Question: The question is about sorting . In another <URL> to the same question, using .
---
As described in the solution, the idea is to change color mode to HSV, <URL>. So I tried:
'''
#include "imgproc/imgproc.hpp"
#include "highgui/highgui.hpp"
#include "cv.h"
#include <iostream>
#include <stdio.h>
using namespace std;
using namespace cv;
int main(int argc, char *argv[]) {
//takes filename as argument i.e. ./smooth one.jpg
cv::Mat input, output, hsv;
input = imread(argv[1],1);
//Resize to 300
Size size(300,300);
resize(input,input,size);
//Change original image color mode to HSV
cvtColor(input,hsv,CV_RGB2HSV);
//Separate channels; keep hue on h_image
std::vector<cv::Mat> hsv_channels, hsv_channelsOUT;
cv::split(hsv, hsv_channels);
cv::Mat h_image = hsv_channels[0];
//Apply smoothing/blur on h_image, to output
bilateralFilter(h_image,output,60,120,30);
//Split output(already just H) to extract H array for mean later
cv::split(output, hsv_channelsOUT);
cv::Mat O_imageH = hsv_channelsOUT[0];
//Average all differences between H values pre/post blur
//Compare h_image with h_image+bilinearF visually to see
Scalar h = mean(hsv_channels[0]-hsv_channelsOUT[0]);
//Print that to console
printf("H: %f
", h[0]);
//Showcase all the steps; comment to use to binary in scripts
//All windows piled up on top of another one at runtime; move to see
cv::imshow("input",input);
cv::imshow("hsv",hsv);
cv::imshow("h_image",h_image);
cv::imshow("output",output);
cv::imshow("h_image+bilinerarF",O_imageH);
//exit on keypress on image displayed
waitKey();
return 0;
}
'''
Which yields something like this on <URL>:

We are comparing the 3rd and 4th image in the sequence, which is one channel against the same one channel image smoothed. Results for the average of the difference between elements in the H channel(0):
'''
JFK H: 7.313056
Landscape: H: 8.265544
'''
I don't really know how to set the as I don't know what is etc. I had initially set it to maximum values generated in the OpenCV documentation example(see intro). I doubled the values as this widens the difference in H values between some types of images(somewhat isolating their range, I would think). All black line art on white will yield 0 for their H value - just is a side effect of what's done, their hue channel is black either way. So those could easily be categorized as such. I do not have a sufficient set of images to make predictions and adjust the bilateralFilter accordingly. I seem to have camera images at H: 4-5; 7-9; and the smallest value I get(0.08) is from a blue to green pattern of identical non opaque triangles(a graphic); all these, are observations on too small a sample to infer anything meaningful.
---
So I would like to know if I imlemented the idea properly(according to the <URL> to do what I want to do? Should I set the differently?
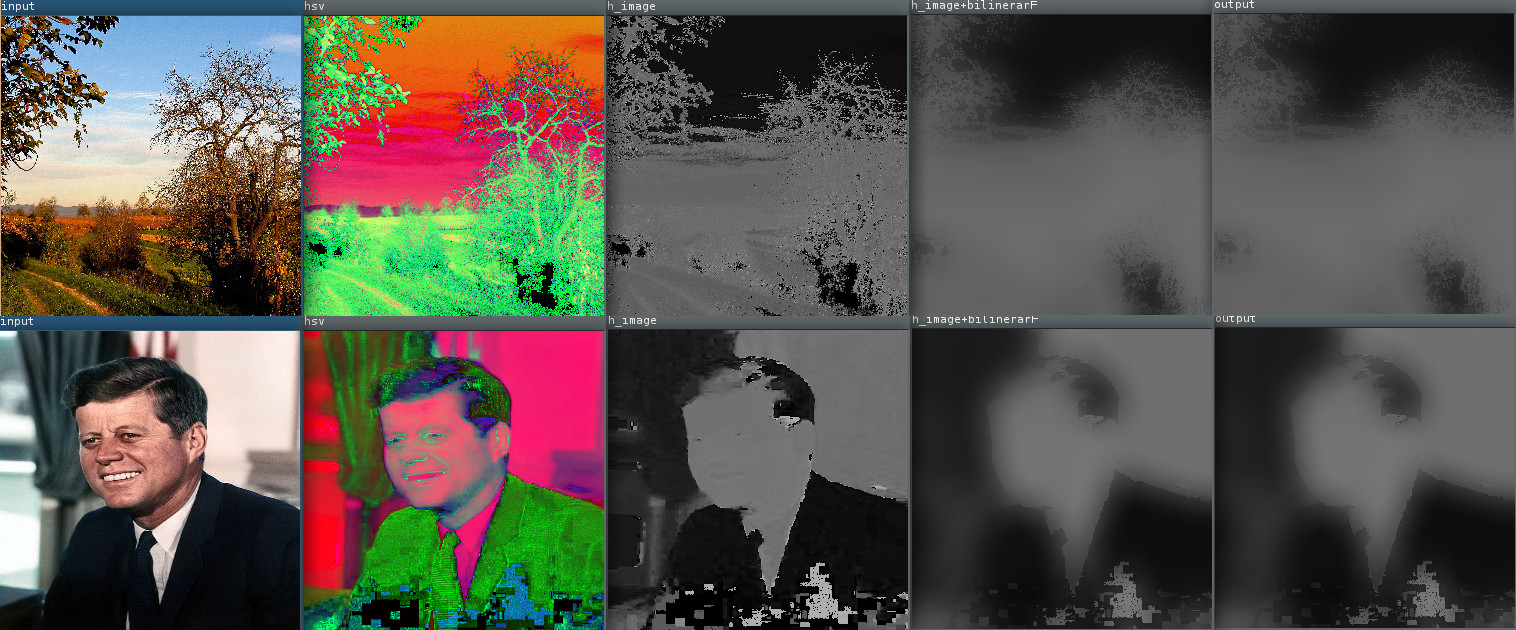
Answer: This works . It's not clear how to tune this. But I had failed in properly assembling elements to make the index with . I also had some issues with the script used to glue this together but was provided with some <URL>:
'''
#!/usr/bin/env sh
##+++++++++++++++++++++++++++++++++++++++++++++++++++++++++++++++++++++++++++++
## -=Try to sort images based on content (helper script)=-
## re: http://stackoverflow.com/q/26951796
## We will generate values for each jpg with our OpenCV thing, sort, then index
## accordingly with IM.
## Our challenge is that we cannot supply 307 jpgs at a time for final montage
## So we'll split that in rows of 15 images.
##+++++++++++++++++++++++++++++++++++++++++++++++++++++++++++++++++++++++++++++
##OpenCV## find all files in current dir/subdirs, run our OpenCV binary
# which echoes the name of the file: H: value #################################
find . -type f -name '*.[Jj][[Pp][Gg]' -exec sh -c '
for file do
echo -n "$file: "
./smooth "$file" #name of our OpenCV binary in local dir only
done
' sh {} + | sort --version-sort -k3 | tee Hout | cut -d ':' -f 1,1 > Hpaths_sorted
##ImageMagick - "montage" can't make an index with 100s of images at 100x100
# on my rig; so horizontal strips of 15 images; we will have $z many strips
# i.e. ceiling for not fully populated row ############################
a="1"
h="15"
j="$(cat Hpaths_sorted | wc -l)"
z="$(echo "a=$j; b=$h; if ( a%b ) a/b+1 else a/b" | bc)"
for i in $(seq 1 "$z"); do
strip=$(awk "NR>=$a&&NR<=$h" Hpaths_sorted)
if [ "$h" -gt "$j" ]; then
montage $(echo "$strip"| tr '
' ' ') -tile x1 -geometry 100x100+0+0 $i.gif
else
montage $(echo "$strip"| tr '
' ' ') -tile 15x -geometry 100x100+0+0 $i.gif
a="$(echo $(($a+15)))"
h="$(echo $(($h+15)))"
fi
target="$target $i.gif"
done
# Use our $target to supply the list of files(strips), make one index, 1 row x #strips to final.gif
montage $target -tile 1x$z -geometry '1x1+0+0<' final.gif
'''
Which produces on our image set:

Low values are on top and I can see groupings(and we've properly generated our incomplete row). So it may not be so useful in its simplest form but it certainly be used as is worth exploring...